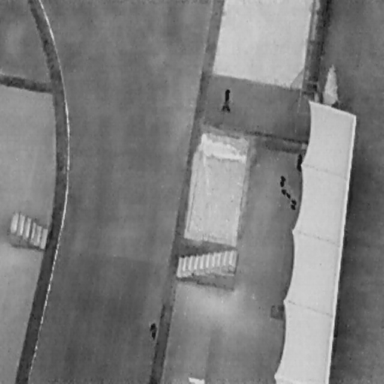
There are three People in the infrared image.